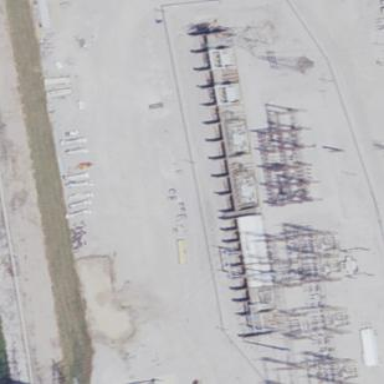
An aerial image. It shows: Power substation.